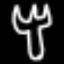
Label: fork